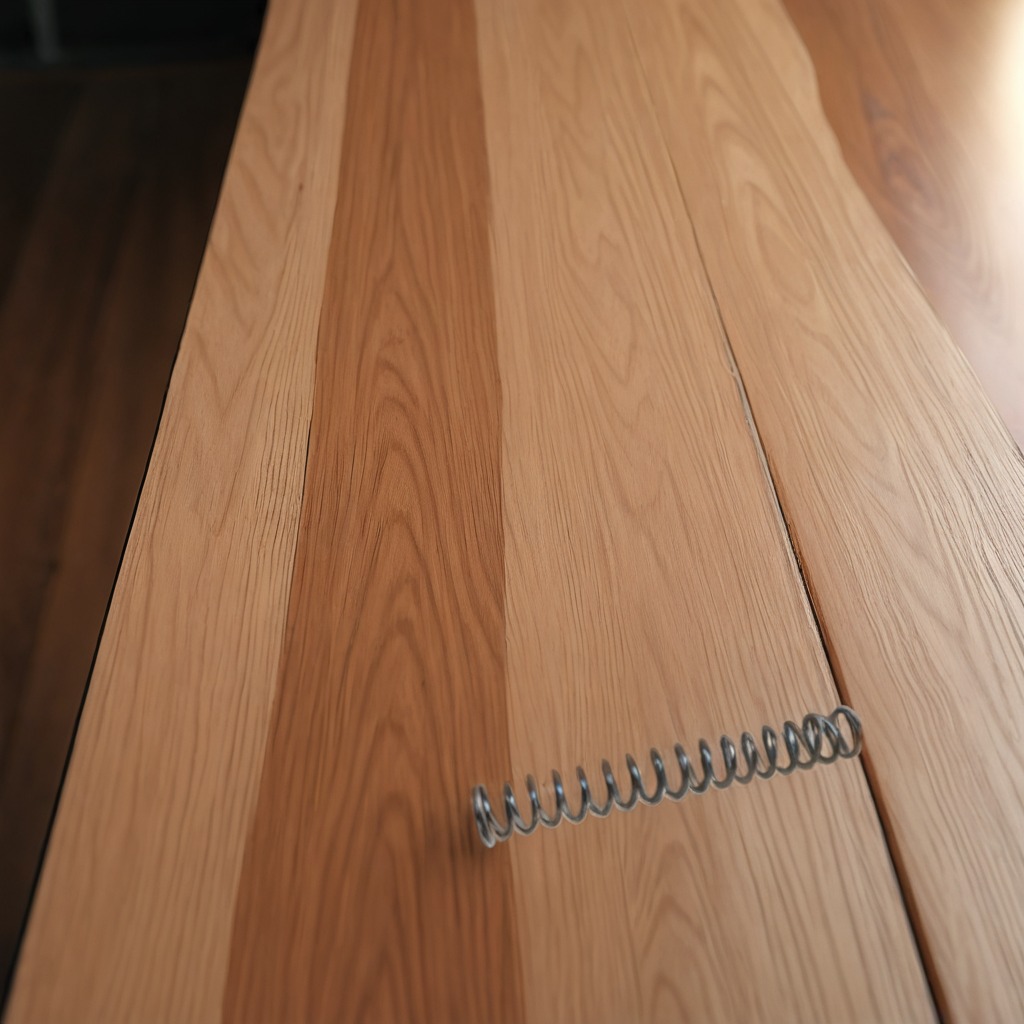
A coiled metal spring is lying on the wooden table.